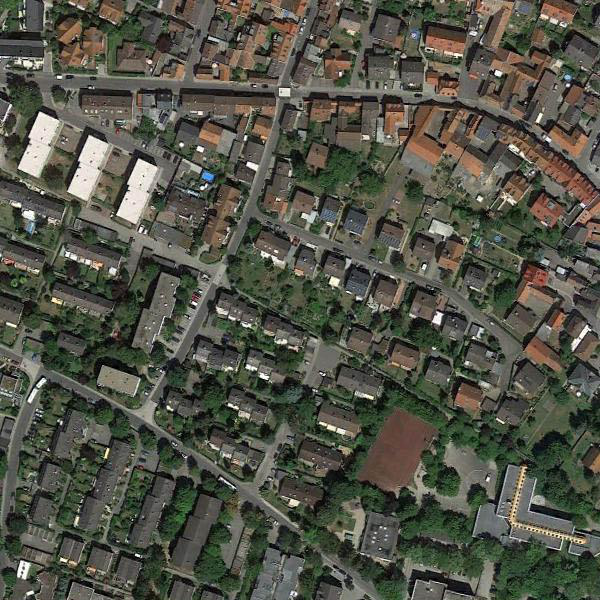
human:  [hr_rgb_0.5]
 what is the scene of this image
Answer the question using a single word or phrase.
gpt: dense residential